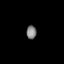
Tissue: prostate
Cell type: T cells
Senescence score: 0.7375
Nuclear area (px): 133
Mean DAPI intensity: 127.211